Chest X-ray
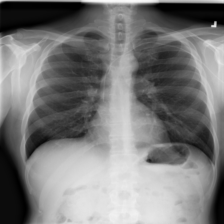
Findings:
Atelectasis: negative
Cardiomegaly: negative
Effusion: negative
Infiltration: negative
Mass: negative
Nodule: negative
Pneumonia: negative
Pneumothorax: negative
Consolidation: negative
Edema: negative
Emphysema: negative
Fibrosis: negative
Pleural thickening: negative
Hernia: negative